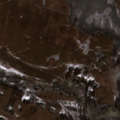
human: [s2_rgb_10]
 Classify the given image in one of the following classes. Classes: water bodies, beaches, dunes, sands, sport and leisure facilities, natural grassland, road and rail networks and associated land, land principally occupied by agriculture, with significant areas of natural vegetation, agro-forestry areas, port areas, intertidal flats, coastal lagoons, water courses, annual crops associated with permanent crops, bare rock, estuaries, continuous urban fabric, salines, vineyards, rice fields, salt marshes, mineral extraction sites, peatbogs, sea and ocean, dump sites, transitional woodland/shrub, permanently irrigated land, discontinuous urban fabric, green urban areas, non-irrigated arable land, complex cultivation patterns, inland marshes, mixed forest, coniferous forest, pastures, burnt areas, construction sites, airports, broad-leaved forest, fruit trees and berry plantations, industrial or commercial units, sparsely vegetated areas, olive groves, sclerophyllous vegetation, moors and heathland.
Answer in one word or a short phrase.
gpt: non-irrigated arable land, pastures, complex cultivation patterns, land principally occupied by agriculture, with significant areas of natural vegetation, broad-leaved forest